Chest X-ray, PA view. Patient: 31 years old, sex M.
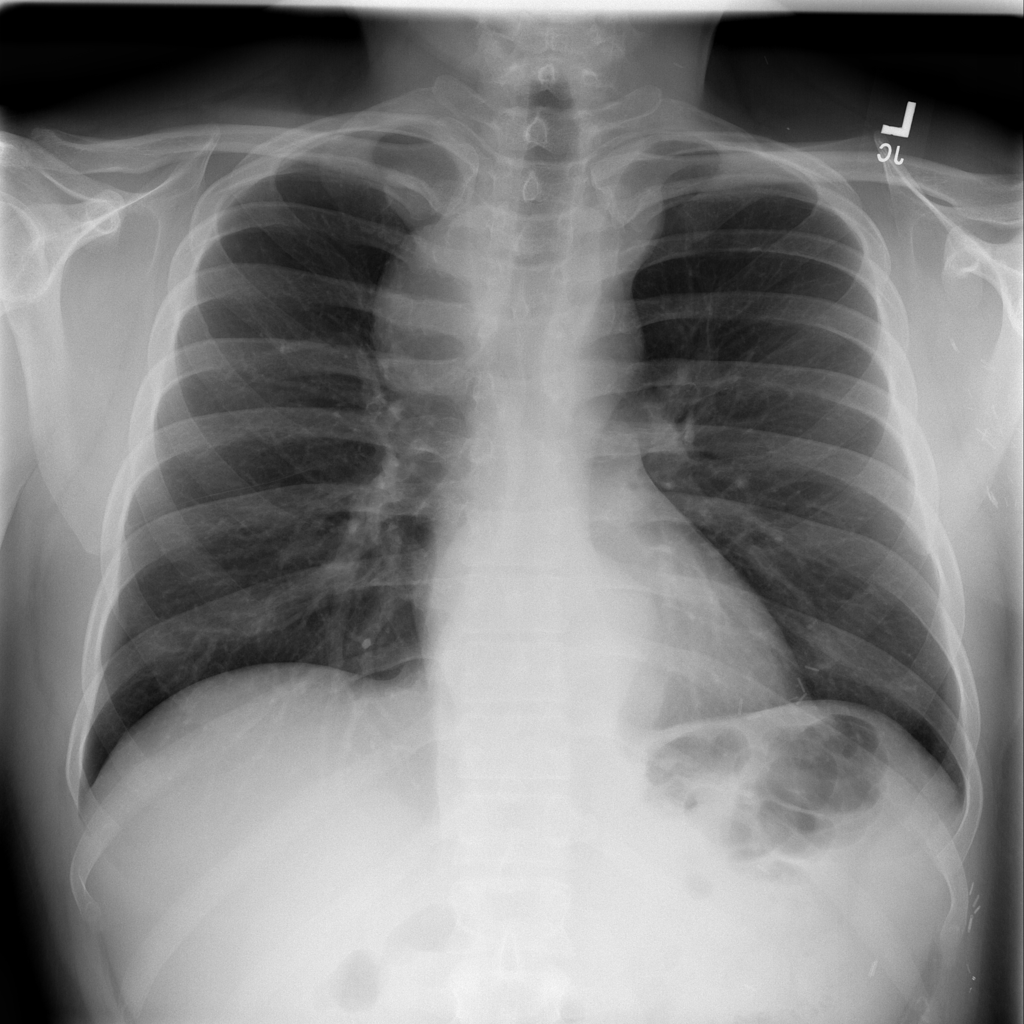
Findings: Mass